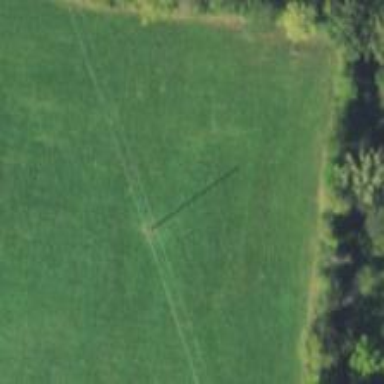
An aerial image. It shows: Power pole.